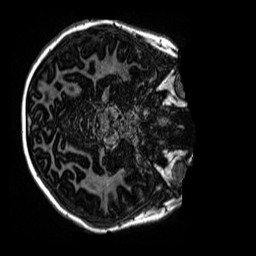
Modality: MP2RAGE
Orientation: axial
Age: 11
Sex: female
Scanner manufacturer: siemens
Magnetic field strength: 3 T
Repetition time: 4 s
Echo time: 0.00299 s